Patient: sex M, age 51
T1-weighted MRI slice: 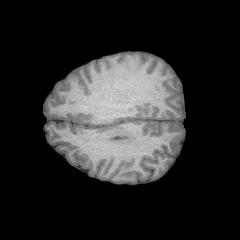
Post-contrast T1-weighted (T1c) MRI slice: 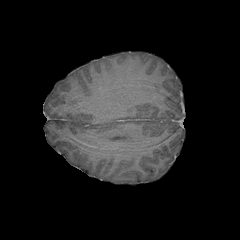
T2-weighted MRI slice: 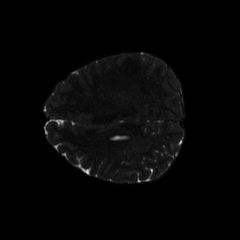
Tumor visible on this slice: yes
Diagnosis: Astrocytoma, IDH-mutant
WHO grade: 4